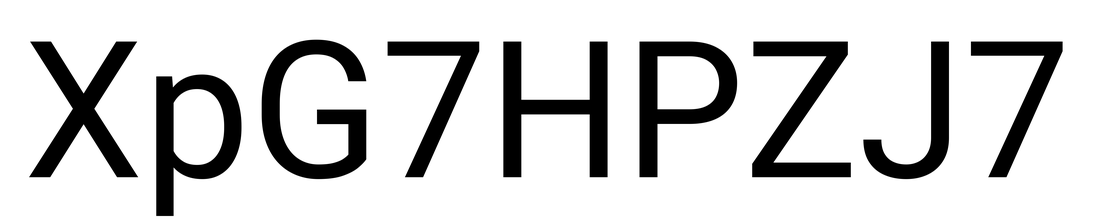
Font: Roboto_Regular